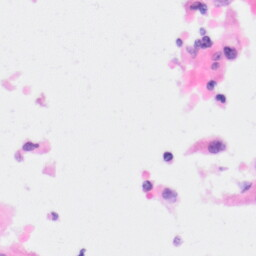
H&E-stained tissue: Kidney